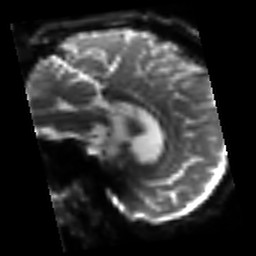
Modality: sbref
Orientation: sagittal
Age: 59
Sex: male
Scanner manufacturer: siemens
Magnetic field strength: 3 T
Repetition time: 3.2 s
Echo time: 0.081 s